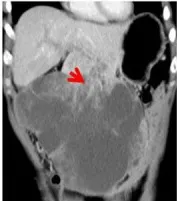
Case 1: A 52-year-old man presented with upper abdominal pain since 3 months. (B) A large exogenous mass in the S3 segment of the liver was observed with irregular thick-walled areas inside the lesion (red arrow).
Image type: radiology (ct)